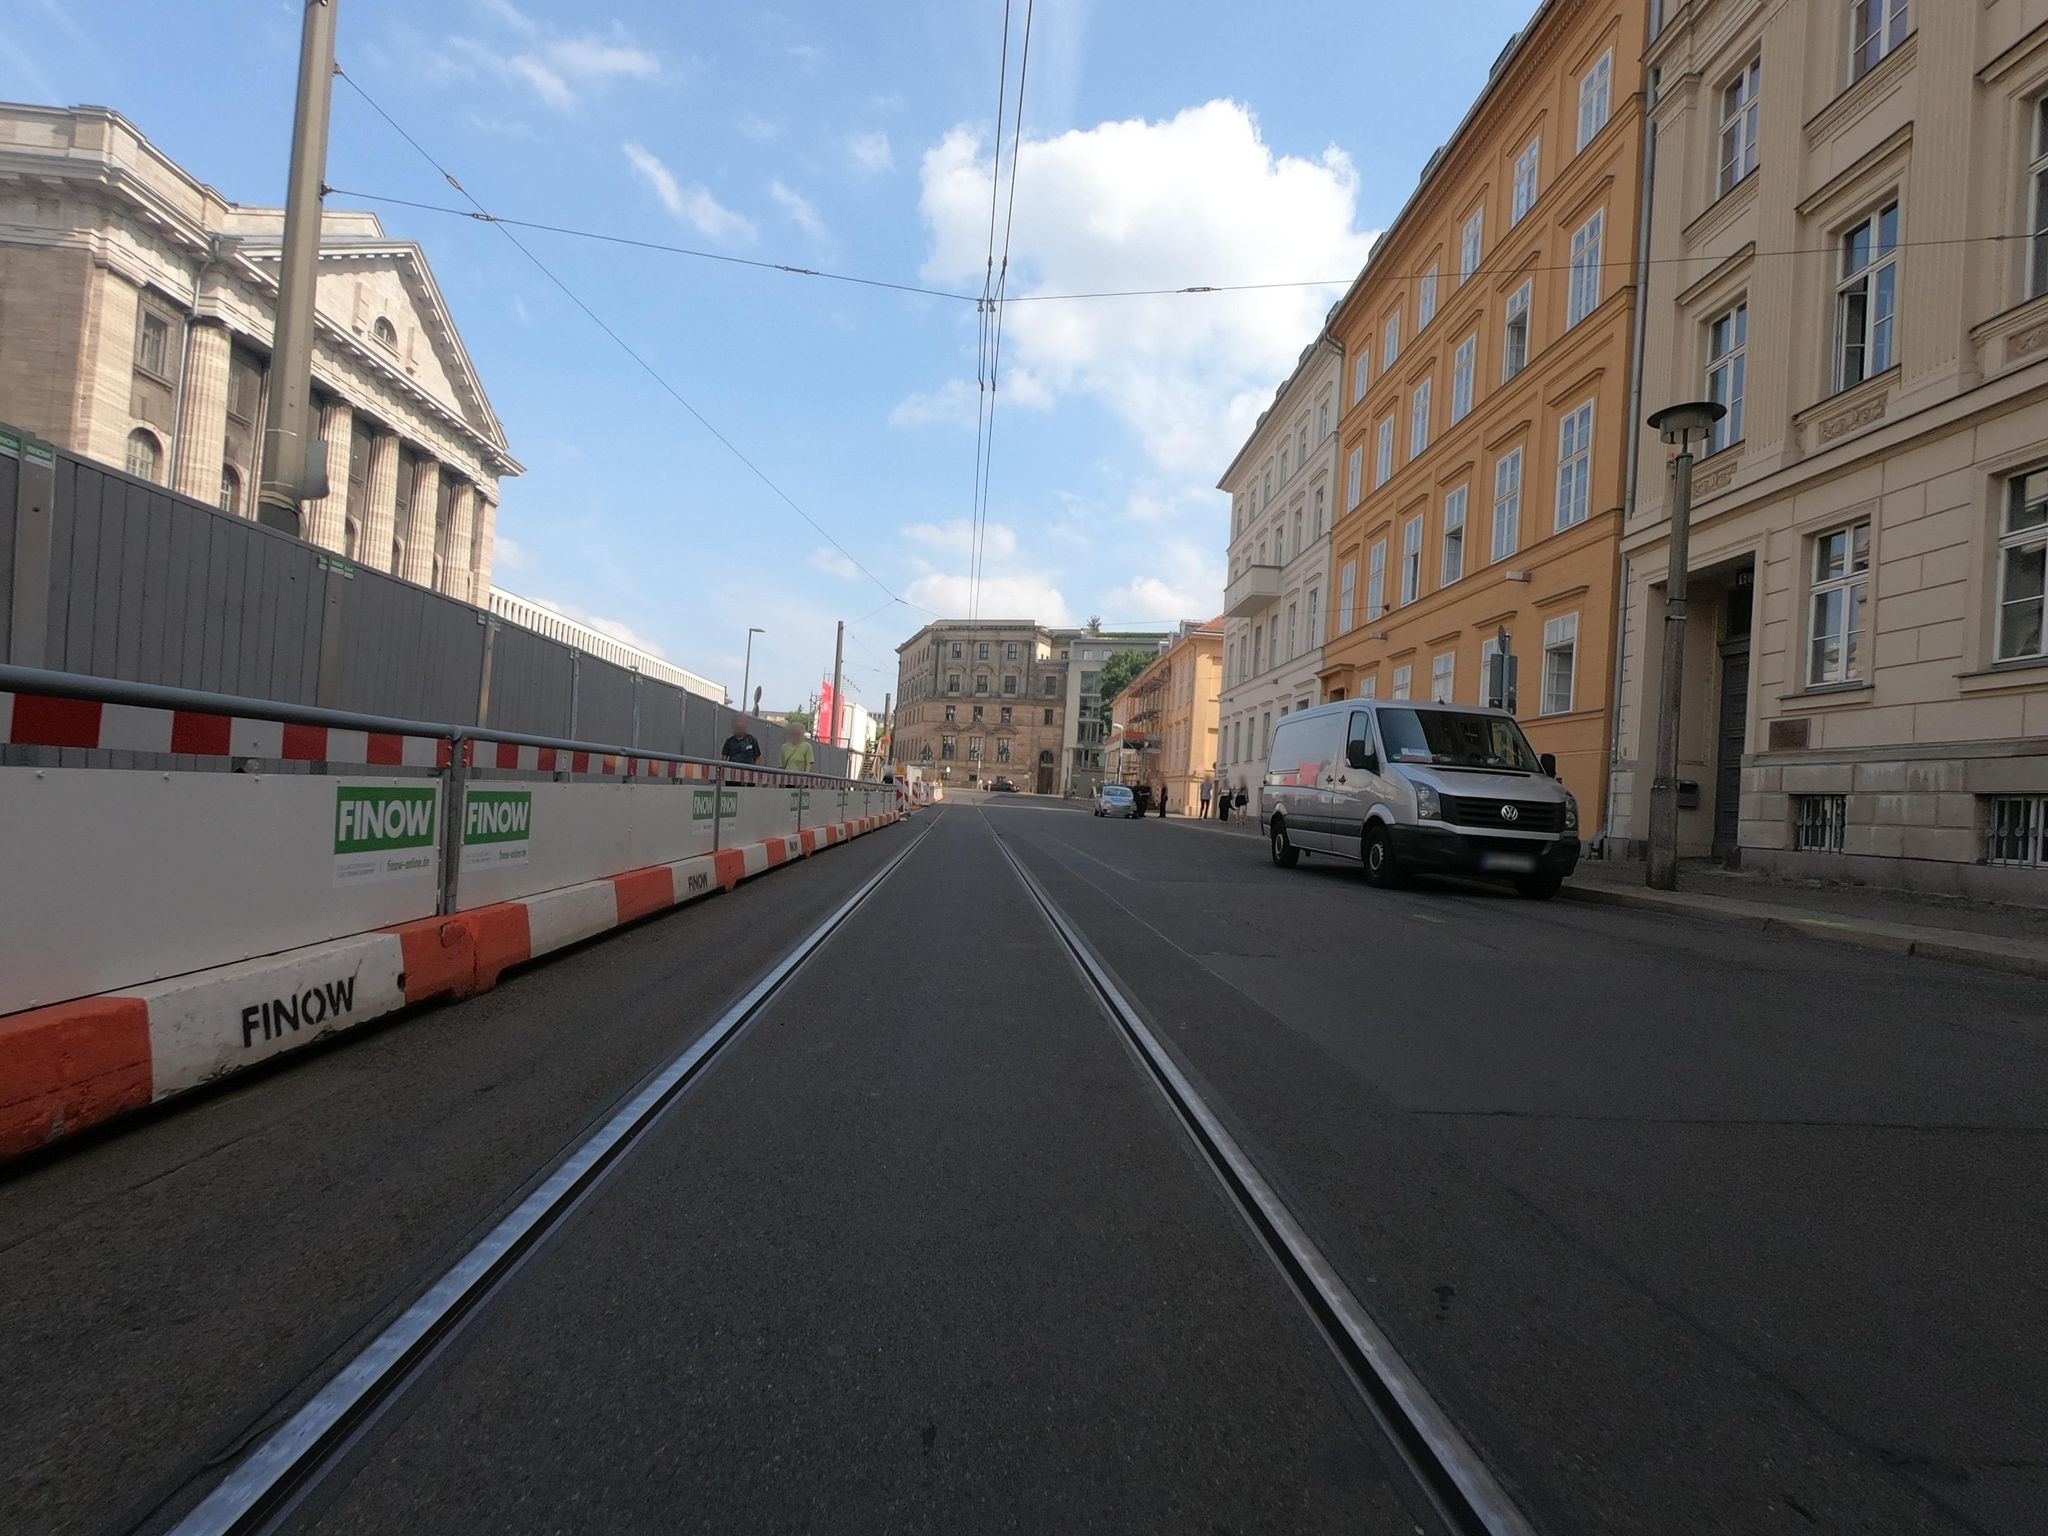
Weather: clear
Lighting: day
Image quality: good
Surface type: railway
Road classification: residential
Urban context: urban centre
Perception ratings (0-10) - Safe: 2.67, Lively: 5.63, Beautiful: 4.37, Boring: 2.04, Depressing: 7.44, Wealthy: 5.46